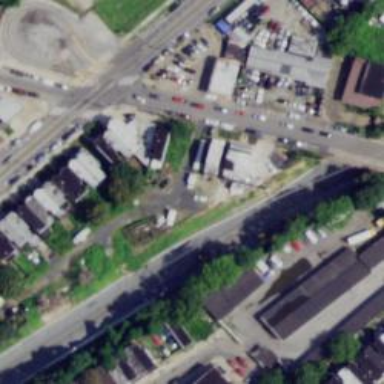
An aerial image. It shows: Alleyway designated as service road.